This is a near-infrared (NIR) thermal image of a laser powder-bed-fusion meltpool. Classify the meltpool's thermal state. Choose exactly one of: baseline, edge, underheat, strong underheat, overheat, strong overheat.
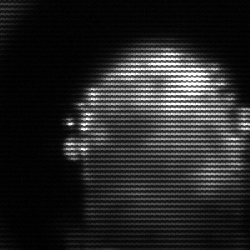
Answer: baseline